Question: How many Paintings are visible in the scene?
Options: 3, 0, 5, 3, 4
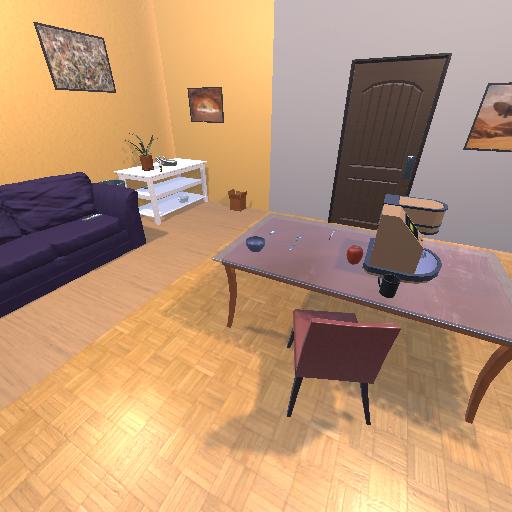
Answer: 3